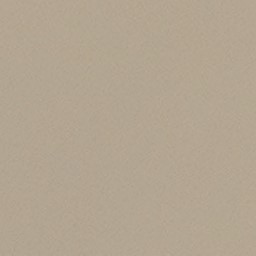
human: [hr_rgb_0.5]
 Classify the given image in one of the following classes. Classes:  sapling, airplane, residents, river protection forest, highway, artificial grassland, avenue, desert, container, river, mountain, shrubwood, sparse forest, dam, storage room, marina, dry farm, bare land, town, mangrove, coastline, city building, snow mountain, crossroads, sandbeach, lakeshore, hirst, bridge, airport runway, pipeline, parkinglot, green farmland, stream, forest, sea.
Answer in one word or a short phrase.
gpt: desert